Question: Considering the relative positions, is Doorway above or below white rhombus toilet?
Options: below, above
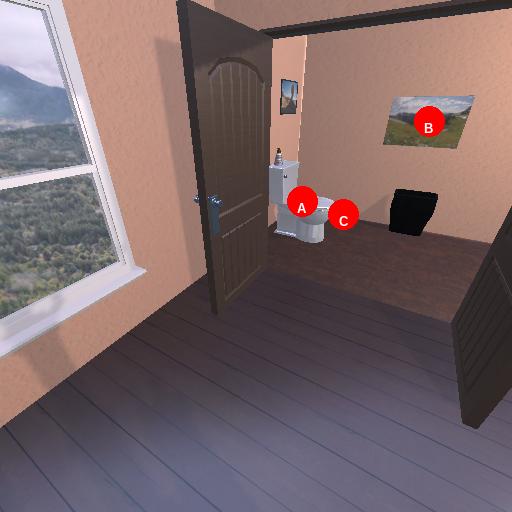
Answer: below